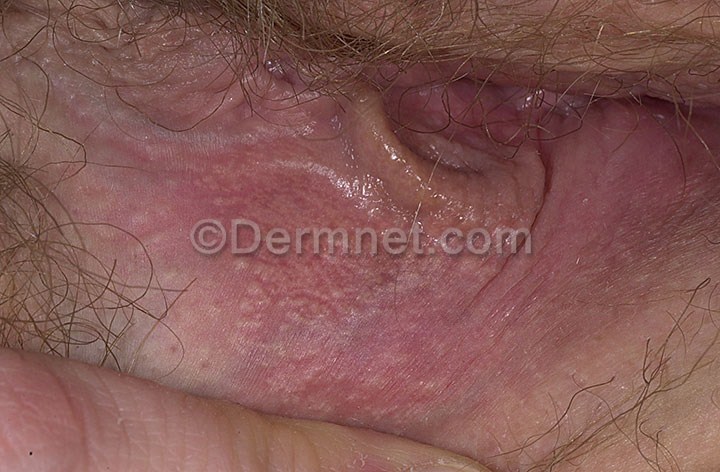
Disease: Seborrheic Keratoses and other Benign Tumors